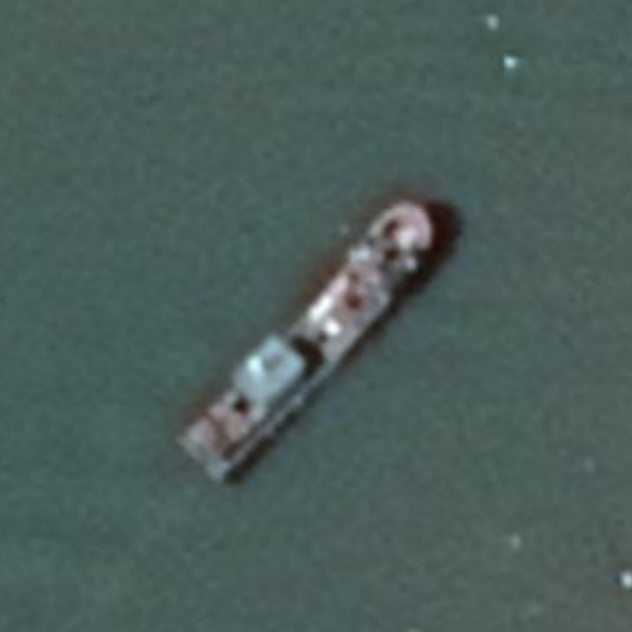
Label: Cargo_ship